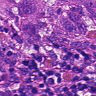
Metastatic tissue present: yes